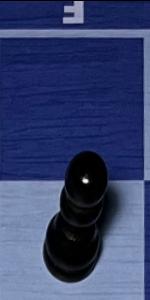
Label: Pawn_Black